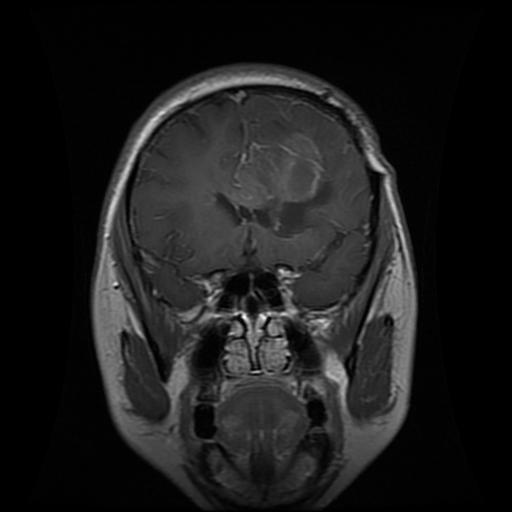
Label: glioma